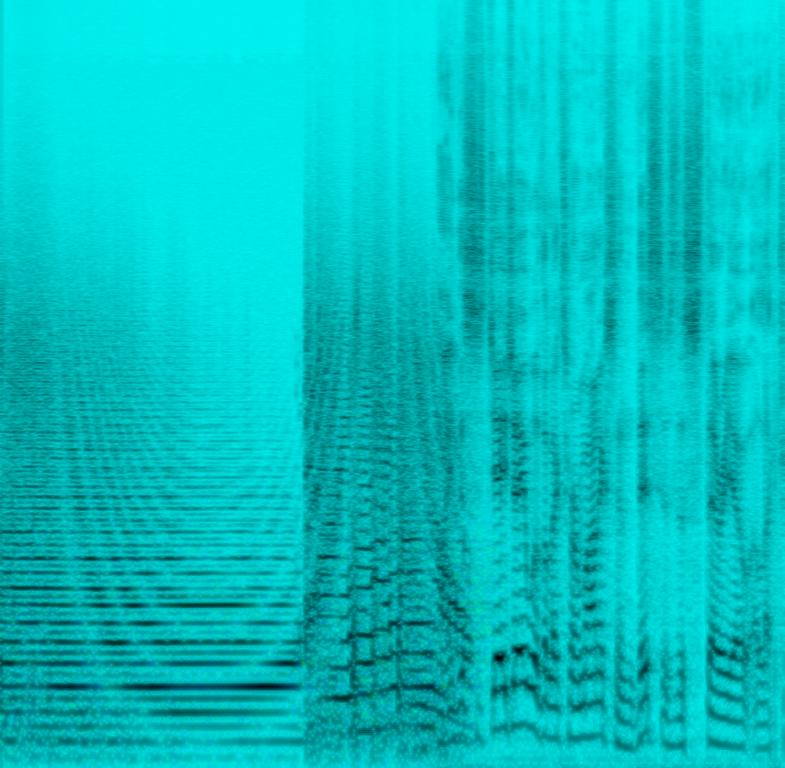
A male guitar player plays a guitar riff followed by an introduction of a guitar effects flanger pedal. The video has an instrumental solo of a guitar playing rhythm and no other instrumentation. The soundtrack has a poor audio quality.